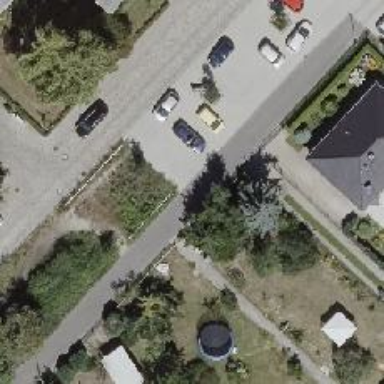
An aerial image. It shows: Residential road.